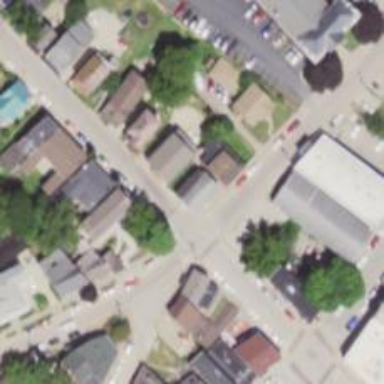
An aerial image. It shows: Living street.